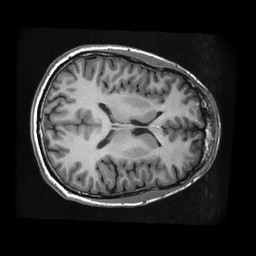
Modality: T1w
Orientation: axial
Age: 33
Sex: male
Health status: healthy
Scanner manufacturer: ge
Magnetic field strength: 3 T
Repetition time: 0.008396 s
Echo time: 0.003108 s